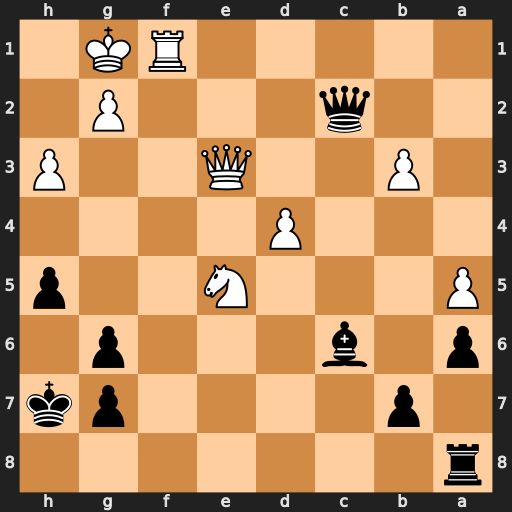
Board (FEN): r7/1p4pk/p1b3p1/P3N2p/3P4/1P2Q2P/2q3P1/5RK1
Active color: b
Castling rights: -
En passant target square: -
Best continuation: Qxg2#